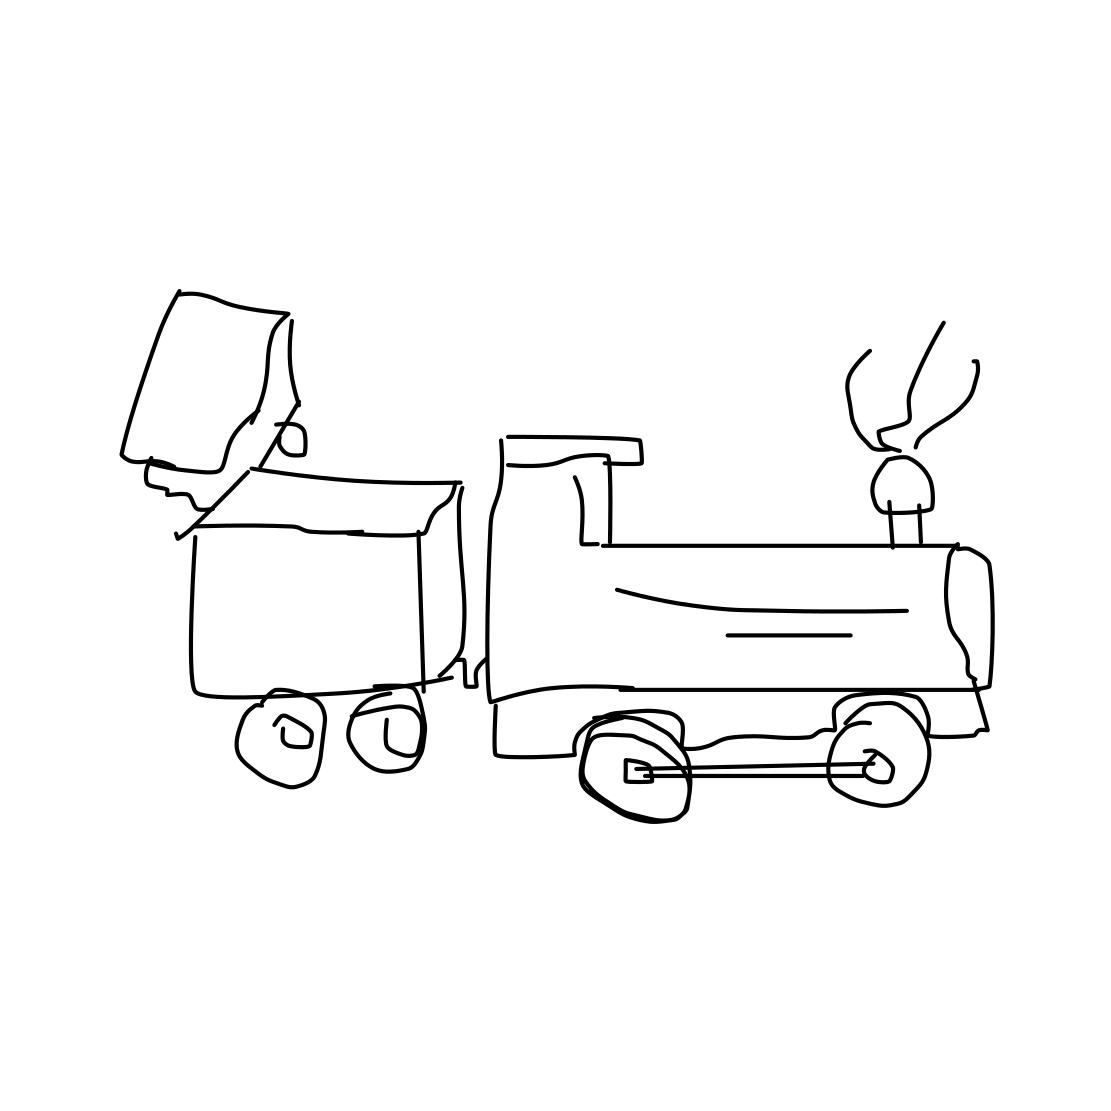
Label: train